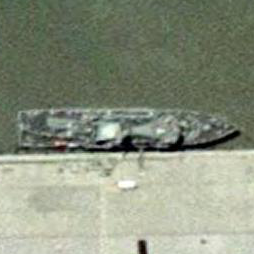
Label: destroyer